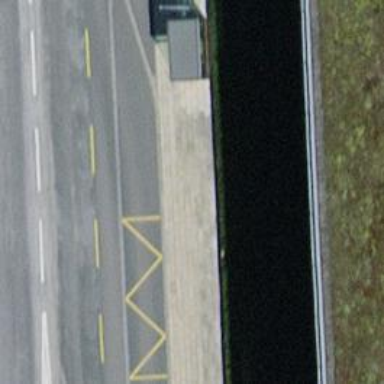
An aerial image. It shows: Bus stop with sheltered platform for public transport.